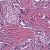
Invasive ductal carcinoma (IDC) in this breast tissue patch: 1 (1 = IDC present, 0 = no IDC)